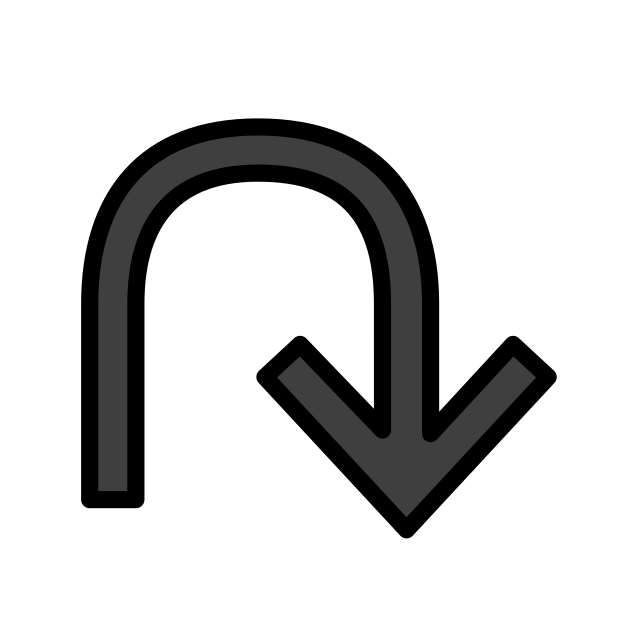
anticlockwise triangle-headed top u-shaped arrow